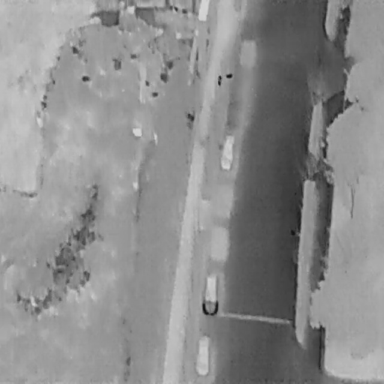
There are four objects shown in the infrared image, including three Cars, and a Person.